Question: I am using an array formula to find the largest value within a given month. Photo below ('Range of values') shows the values for each month, and I am selecting September as the criteria ("K5" in the formula below). Cell K5 will change based on the specific month I am looking for:

Formula:
{=MAX(IF(E8:P8=K5,E12:P21,""))}
Result:
63,490
Requirement:
I need to have a cell with the result, and a cell next to it with the corresponding 'Location', which in this case would be .
What would be the best formula to use in the case where you are not confined to a single column for the value lookup?
Typical Vlookup and Index/Match as I understand are limited as they require a single column to look up a value. The array is outside of that scope, but I feel I may be overthinking it, but I don't know.
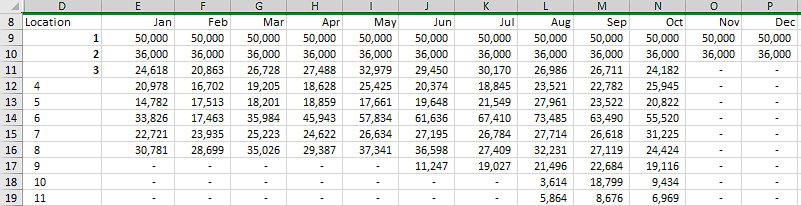
Answer: if you have Excel 365 current channel you can use this formula to return both values:
'''
=LET(data,A1:D5,
selectMonth,B7,
dataMonth,CHOOSECOLS(data,1,MATCH(selectMonth,CHOOSEROWS(data,1),0)),
TAKE(SORT(dataMonth,2,-1),2))
'''
The basic idea is to first reduce the data range to the first column and the month that should be evaluated.
Then sort that "range" descending by the months values (= column 2 of new range) and take the first 2 rows (including header) - as this is the max value.
<URL>